Question: So I've been <URL> and to my surprise found that using a StringBuilder was quicker!
The basics are I used the average of 20 runs for each number of appends, with 4 different methods(shown below).
Results, times (in milliseconds)
Graph of percentage Difference from the fastest algorithm.

I've checked out the <URL>, it's different for each string comparison method.
Here is what I'm using for the methods, and you can see the whole test class <URL>.
'''
public static String stringSpeed1(float a, float b, float c, float x, float y, float z){
StringBuilder sb = new StringBuilder(72).append("[").append(a).append(",").append(b).append(",").append(c).append("][").
append(x).append(",").append(y).append(",").append(z).append("]");
return sb.toString();
}
public static String stringSpeed2(float a, float b, float c, float x, float y, float z){
StringBuilder sb = new StringBuilder().append("[").append(a).append(",").append(b).append(",").append(c).append("][").
append(x).append(",").append(y).append(",").append(z).append("]");
return sb.toString();
}
public static String stringSpeed3(float a, float b, float c, float x, float y, float z){
return "["+a+","+b+","+c+"]["+x+","+y+","+z+"]";
}
public static String stringSpeed4(float a, float b, float c, float x, float y, float z){
return String.format("[%f,%f,%f][%f,%f,%f]", a,b,c,x,y,z);
}
'''
I've now tried with floats, ints, and strings. All of which show more or less the same time difference.
Questions
1. The "+" operator is clearly not becoming the same byte code, and the time is very different from the optimal. So what gives?
2. The behavior of the algorithms betwen 100 and 10000 number of appends is very odd to me, so does anyone have an explanation?
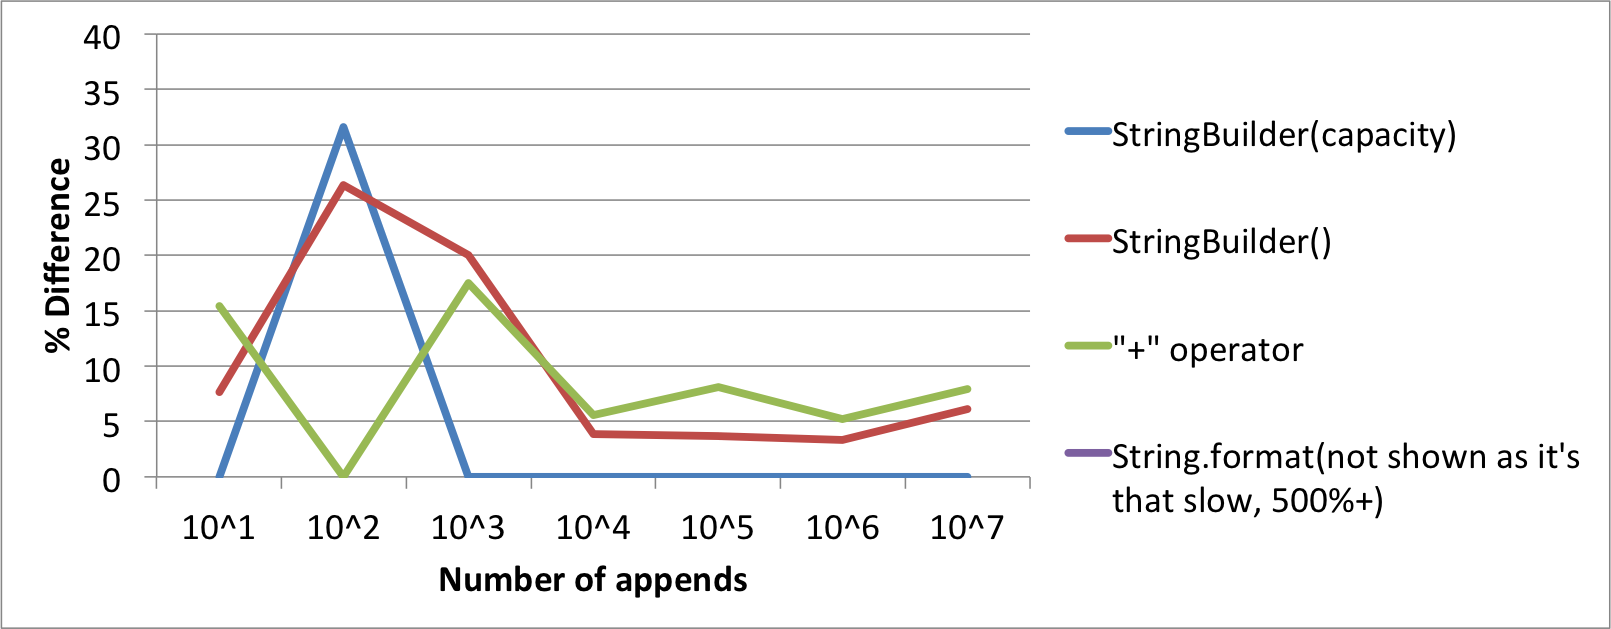
Answer: The Java Language Specification does not specify how the string concatenation is performed, but I doubt that your compiler does anything but the equivalent of:
'''
new StringBuilder("[").
append(a).
append(",").
append(b).
append(",").
append(c).
append("][").
append(x).
append(",").
append(y).
append(",").
append(z).
append("]").
toString();
'''
You can use "javap -c ..." to decompile your class file and verify this.
If you measure any significant and repetitive difference in runtime between your methods, I would much rather assume that the garbage collector is running at different times, than that there is any actual, significant performance difference. Creating the 'StringBuilder's with different initial capacities may of course have some impact, but it should be insignificant compared to the effort required to e.g. format the floats.